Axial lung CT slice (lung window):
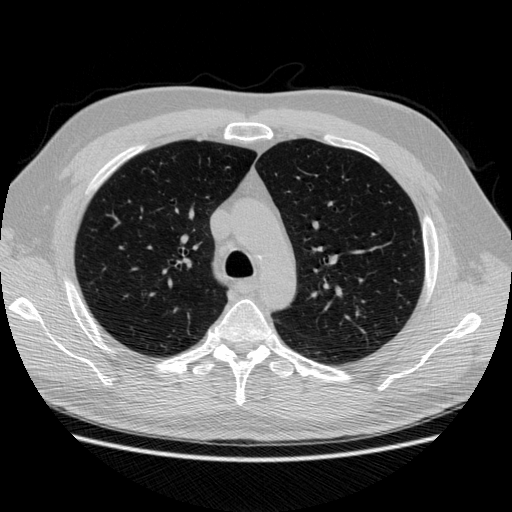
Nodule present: no